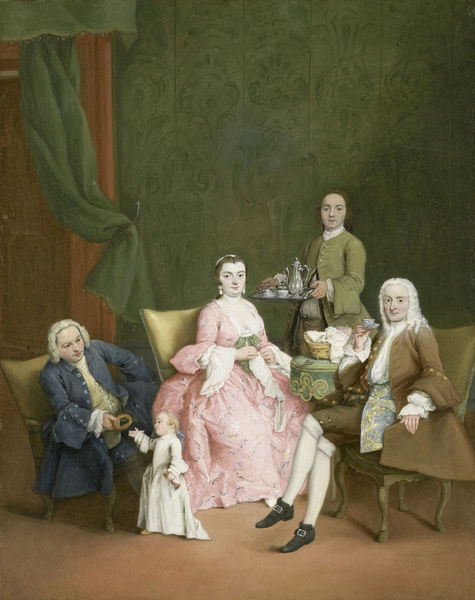
Titel: Portret van een Venetiaanse familie met een bediende die koffie serveert
Künstler: Pietro Longhi
Standort: Amsterdam
Institution: Rijksmuseum
Schlagwörter: blau, weiß, gelb, grün, mädchen, braun, frau, kleid, männer, stühle, tisch, tür, rot, jacke, wand, diener, tablett, vorhang, öl, mantel, sessel, sitzend, stehend, adel, familie, kind, mutter, vater, rosa, rund, perücke, schuhe, ölgemälde, tapete, kaffee, korb, tee, service, brokat, karaffe, gedeck, schnallenschuhe, perücken, kaffeetasse, holztür, perrücken, kaffetrinken, kekse, durst, familienrunde